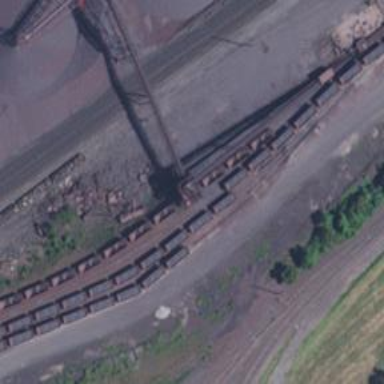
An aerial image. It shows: Rail spur service.